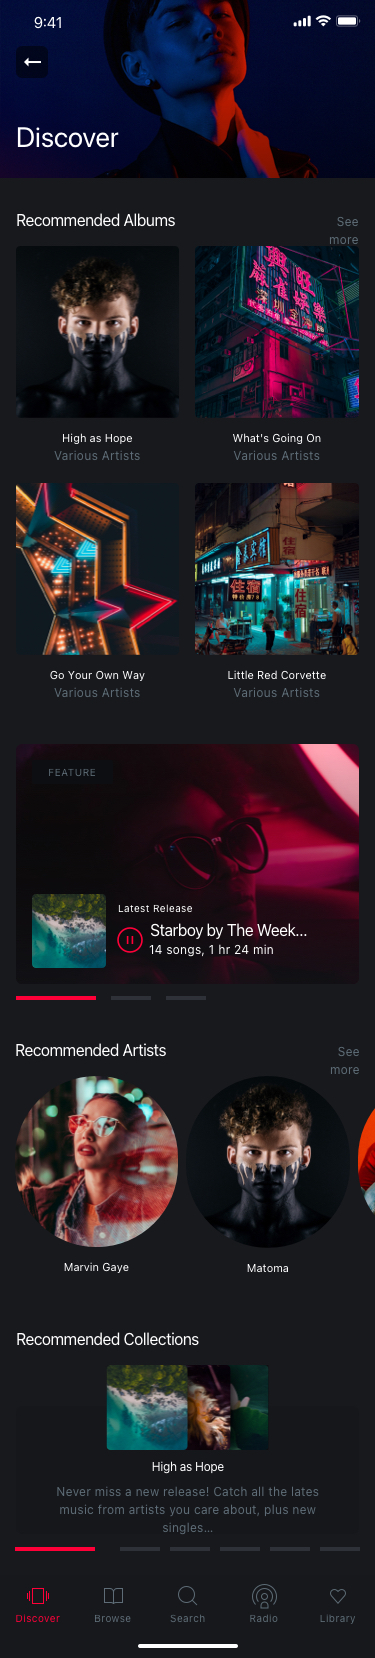
Text in this UI design:
See more
Recommended Albums
Recommended Artists
See more
Recommended Collections
Discover